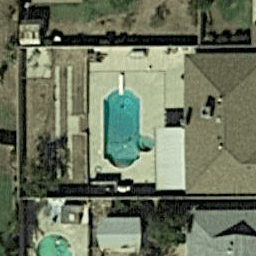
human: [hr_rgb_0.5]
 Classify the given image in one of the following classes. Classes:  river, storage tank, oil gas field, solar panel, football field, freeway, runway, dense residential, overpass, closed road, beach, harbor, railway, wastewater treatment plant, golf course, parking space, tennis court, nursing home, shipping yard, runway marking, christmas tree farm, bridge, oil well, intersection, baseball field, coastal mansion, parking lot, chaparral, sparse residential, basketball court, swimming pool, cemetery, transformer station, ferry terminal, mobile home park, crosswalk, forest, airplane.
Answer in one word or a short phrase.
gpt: swimming pool